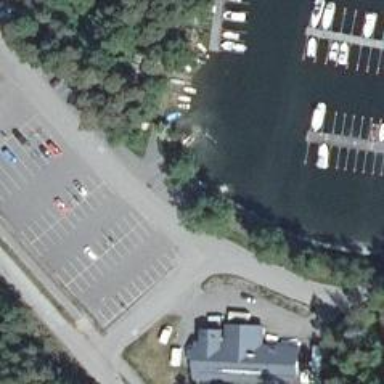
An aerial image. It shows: Slipway on service road.